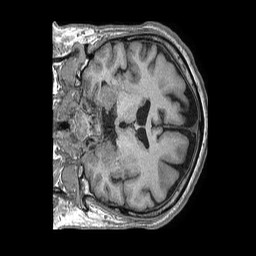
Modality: T1w
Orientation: coronal
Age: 64
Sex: male
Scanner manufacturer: philips
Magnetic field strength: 1.5 T
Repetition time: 0.007577 s
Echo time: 0.003442 s